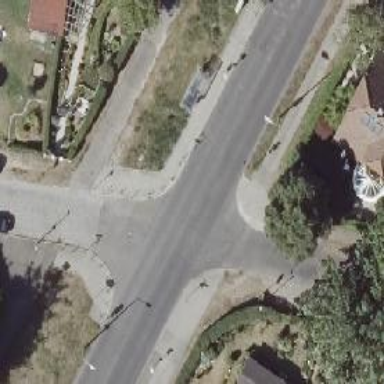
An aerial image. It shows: Unmarked crossing on the road.